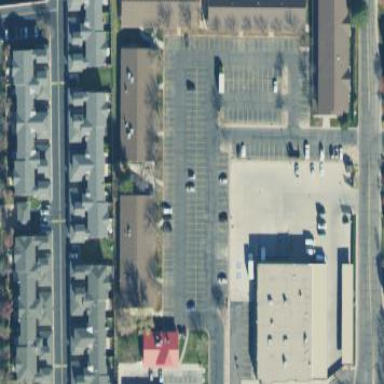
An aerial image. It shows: Commercial area.